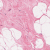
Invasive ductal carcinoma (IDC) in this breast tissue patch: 0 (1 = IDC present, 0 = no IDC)